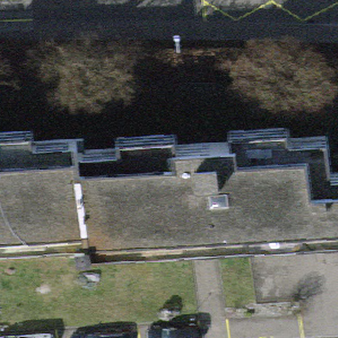
Label: other